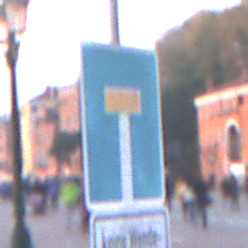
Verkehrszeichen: Sackgasse
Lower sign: HinweisGeaenderteVorfahrtVerkehrsfuehrungVerkehrsregelung3
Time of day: SunriseSunset
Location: Outdoor (Urban)
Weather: Clear
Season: NotSpecified
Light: Natural